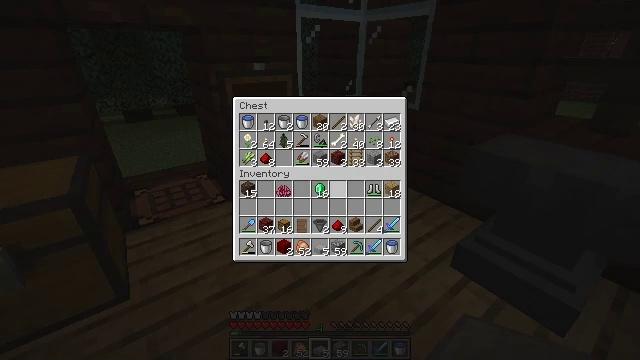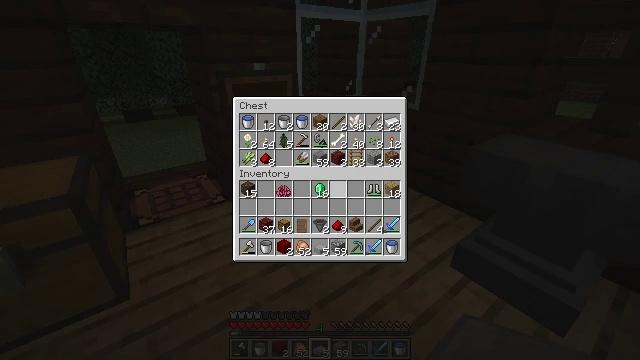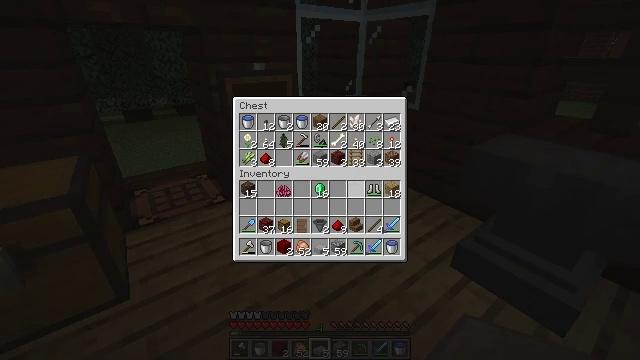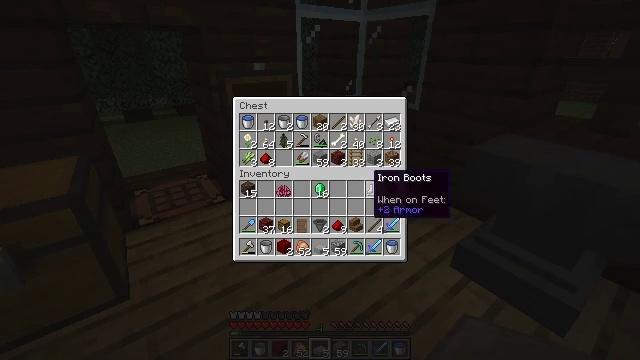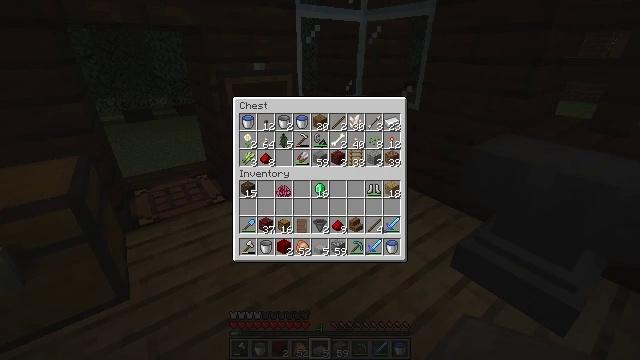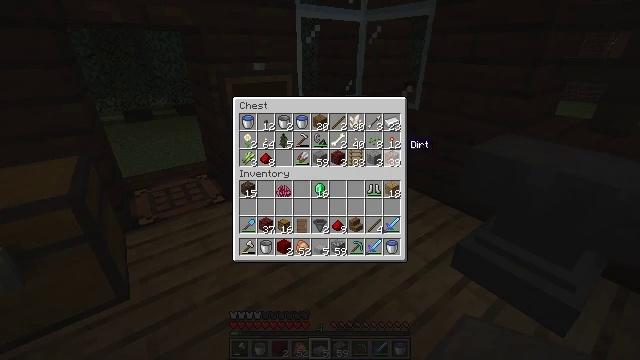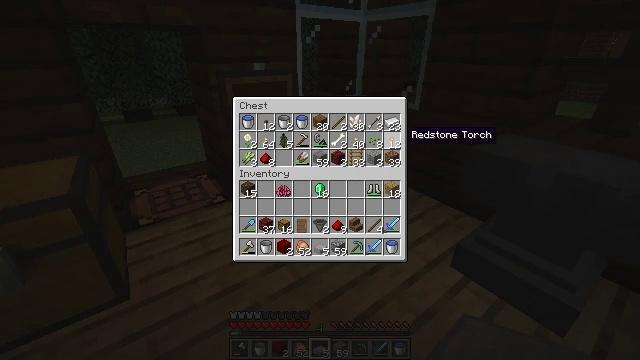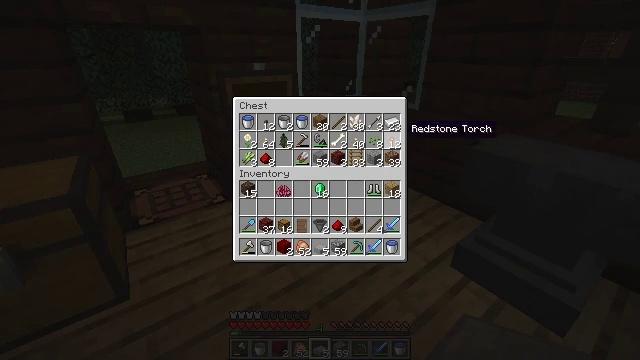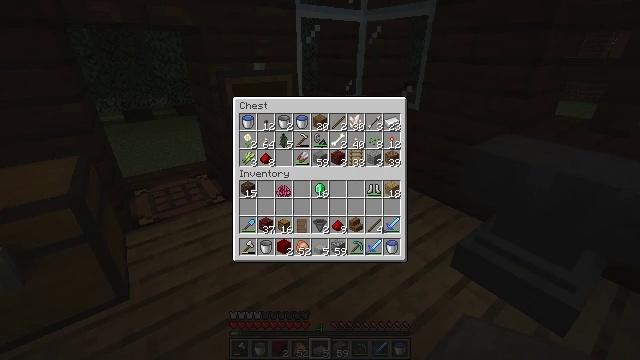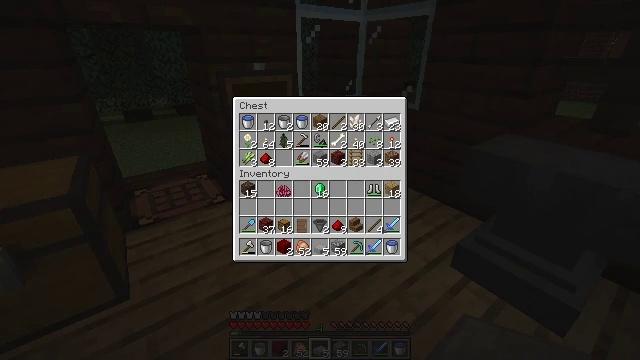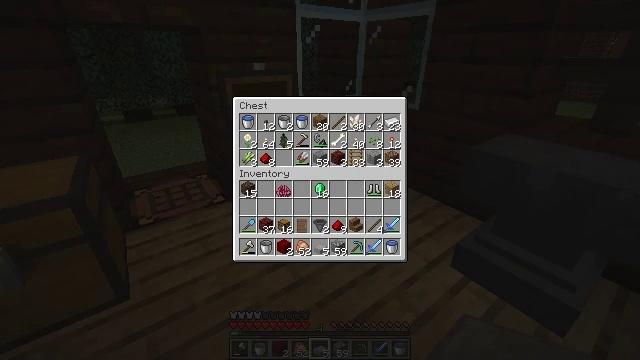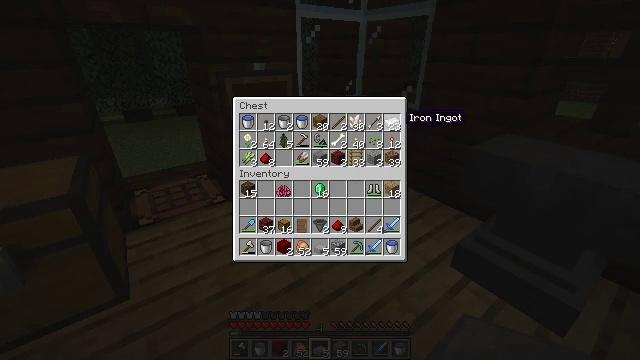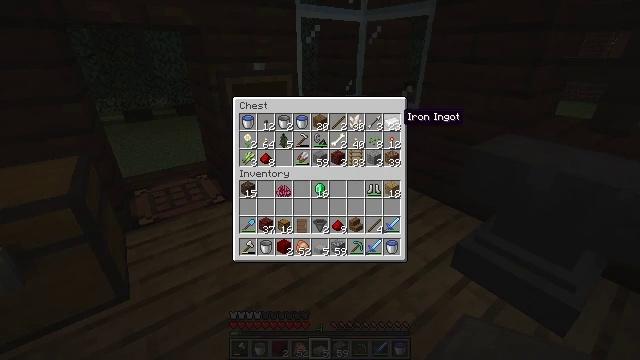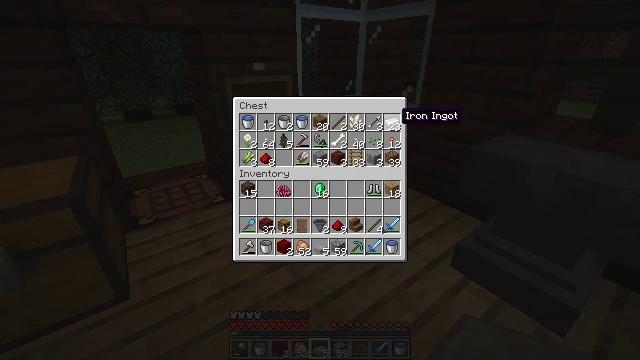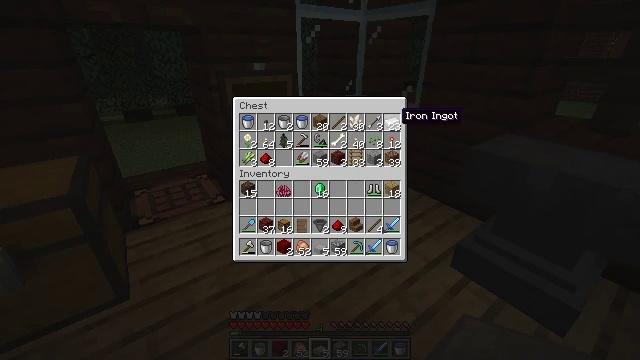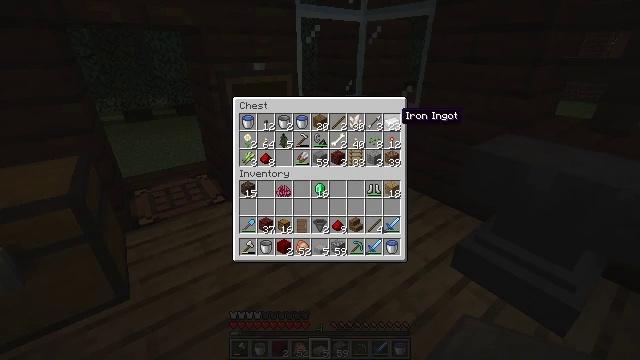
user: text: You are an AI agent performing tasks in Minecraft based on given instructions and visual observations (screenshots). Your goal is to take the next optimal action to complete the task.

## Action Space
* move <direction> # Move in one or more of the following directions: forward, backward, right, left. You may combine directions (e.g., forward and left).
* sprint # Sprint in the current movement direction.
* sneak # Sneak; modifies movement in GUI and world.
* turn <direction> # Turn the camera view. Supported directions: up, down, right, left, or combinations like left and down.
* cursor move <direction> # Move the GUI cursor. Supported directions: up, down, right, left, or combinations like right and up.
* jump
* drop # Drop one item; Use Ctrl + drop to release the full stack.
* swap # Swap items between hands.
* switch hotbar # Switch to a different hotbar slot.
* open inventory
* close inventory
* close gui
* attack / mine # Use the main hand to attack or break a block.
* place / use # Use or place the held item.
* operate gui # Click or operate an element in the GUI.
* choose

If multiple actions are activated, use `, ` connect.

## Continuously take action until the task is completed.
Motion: motion action
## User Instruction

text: Get a hopper using the crafting table.
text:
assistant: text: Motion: no_op
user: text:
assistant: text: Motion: no_op
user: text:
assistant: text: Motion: cursor move right
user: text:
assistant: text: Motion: cursor move right and up
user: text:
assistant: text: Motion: cursor move right and up
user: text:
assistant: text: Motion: sneak, cursor move up
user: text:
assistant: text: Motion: sneak
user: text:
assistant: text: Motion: sneak
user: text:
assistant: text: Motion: sneak
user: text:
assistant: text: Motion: sneak
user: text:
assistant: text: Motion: sneak
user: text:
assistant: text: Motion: sneak
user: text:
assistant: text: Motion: sneak
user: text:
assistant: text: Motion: sneak
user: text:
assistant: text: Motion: sneak
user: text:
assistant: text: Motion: sneak, operate gui
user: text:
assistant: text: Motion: sneak, operate gui
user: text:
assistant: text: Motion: sneak
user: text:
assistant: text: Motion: sneak
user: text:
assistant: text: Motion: sneak
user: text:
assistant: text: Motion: sneak
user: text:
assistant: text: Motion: sneak
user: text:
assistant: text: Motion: sneak, cursor move down
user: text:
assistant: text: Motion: sneak, cursor move down
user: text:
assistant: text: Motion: sneak, cursor move down
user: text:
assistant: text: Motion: no_op
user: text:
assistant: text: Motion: no_op
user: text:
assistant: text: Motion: no_op
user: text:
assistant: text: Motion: no_op
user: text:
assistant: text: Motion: no_op